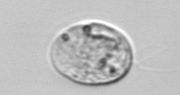
Label: Amoeba